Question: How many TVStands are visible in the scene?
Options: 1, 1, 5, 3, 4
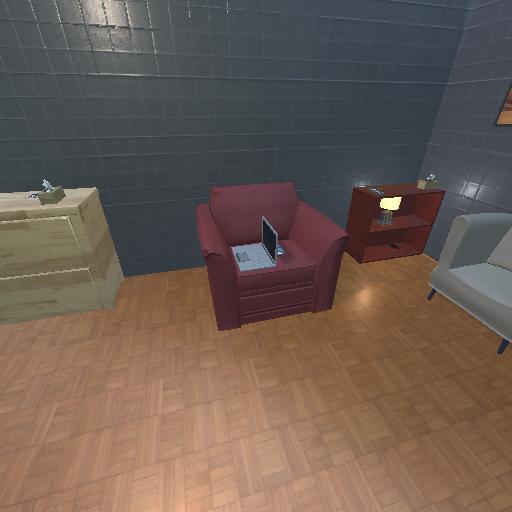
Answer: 1